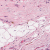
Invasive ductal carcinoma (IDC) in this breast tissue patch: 0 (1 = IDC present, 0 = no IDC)